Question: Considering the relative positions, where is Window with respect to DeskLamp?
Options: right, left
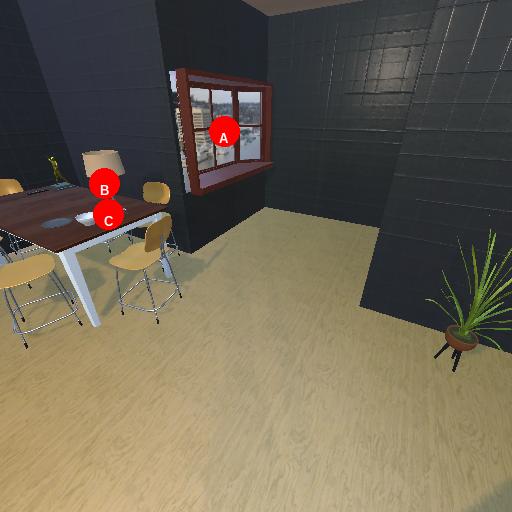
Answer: right